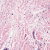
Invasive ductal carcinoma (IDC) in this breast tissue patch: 0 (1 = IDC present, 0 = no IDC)